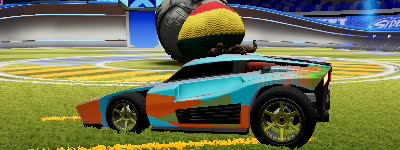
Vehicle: breakout